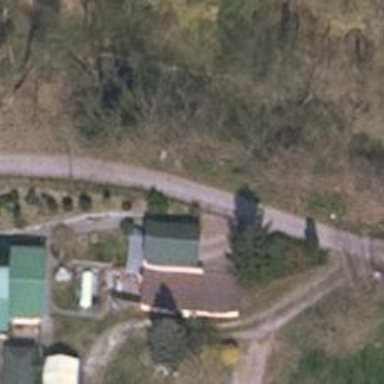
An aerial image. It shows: Residential road.